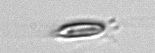
Label: Chrysochromulina